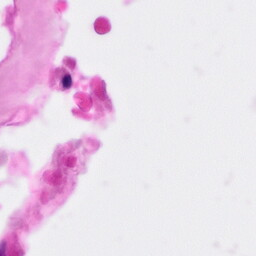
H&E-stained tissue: Pancreatic